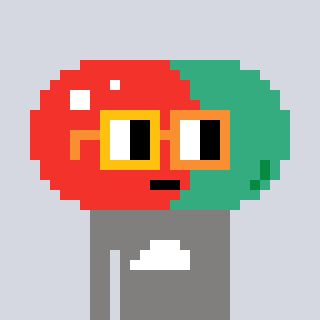
a pixel art character with square yellow and orange glasses, a pill-shaped head and a bluegrey-colored body on a cool background